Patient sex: F
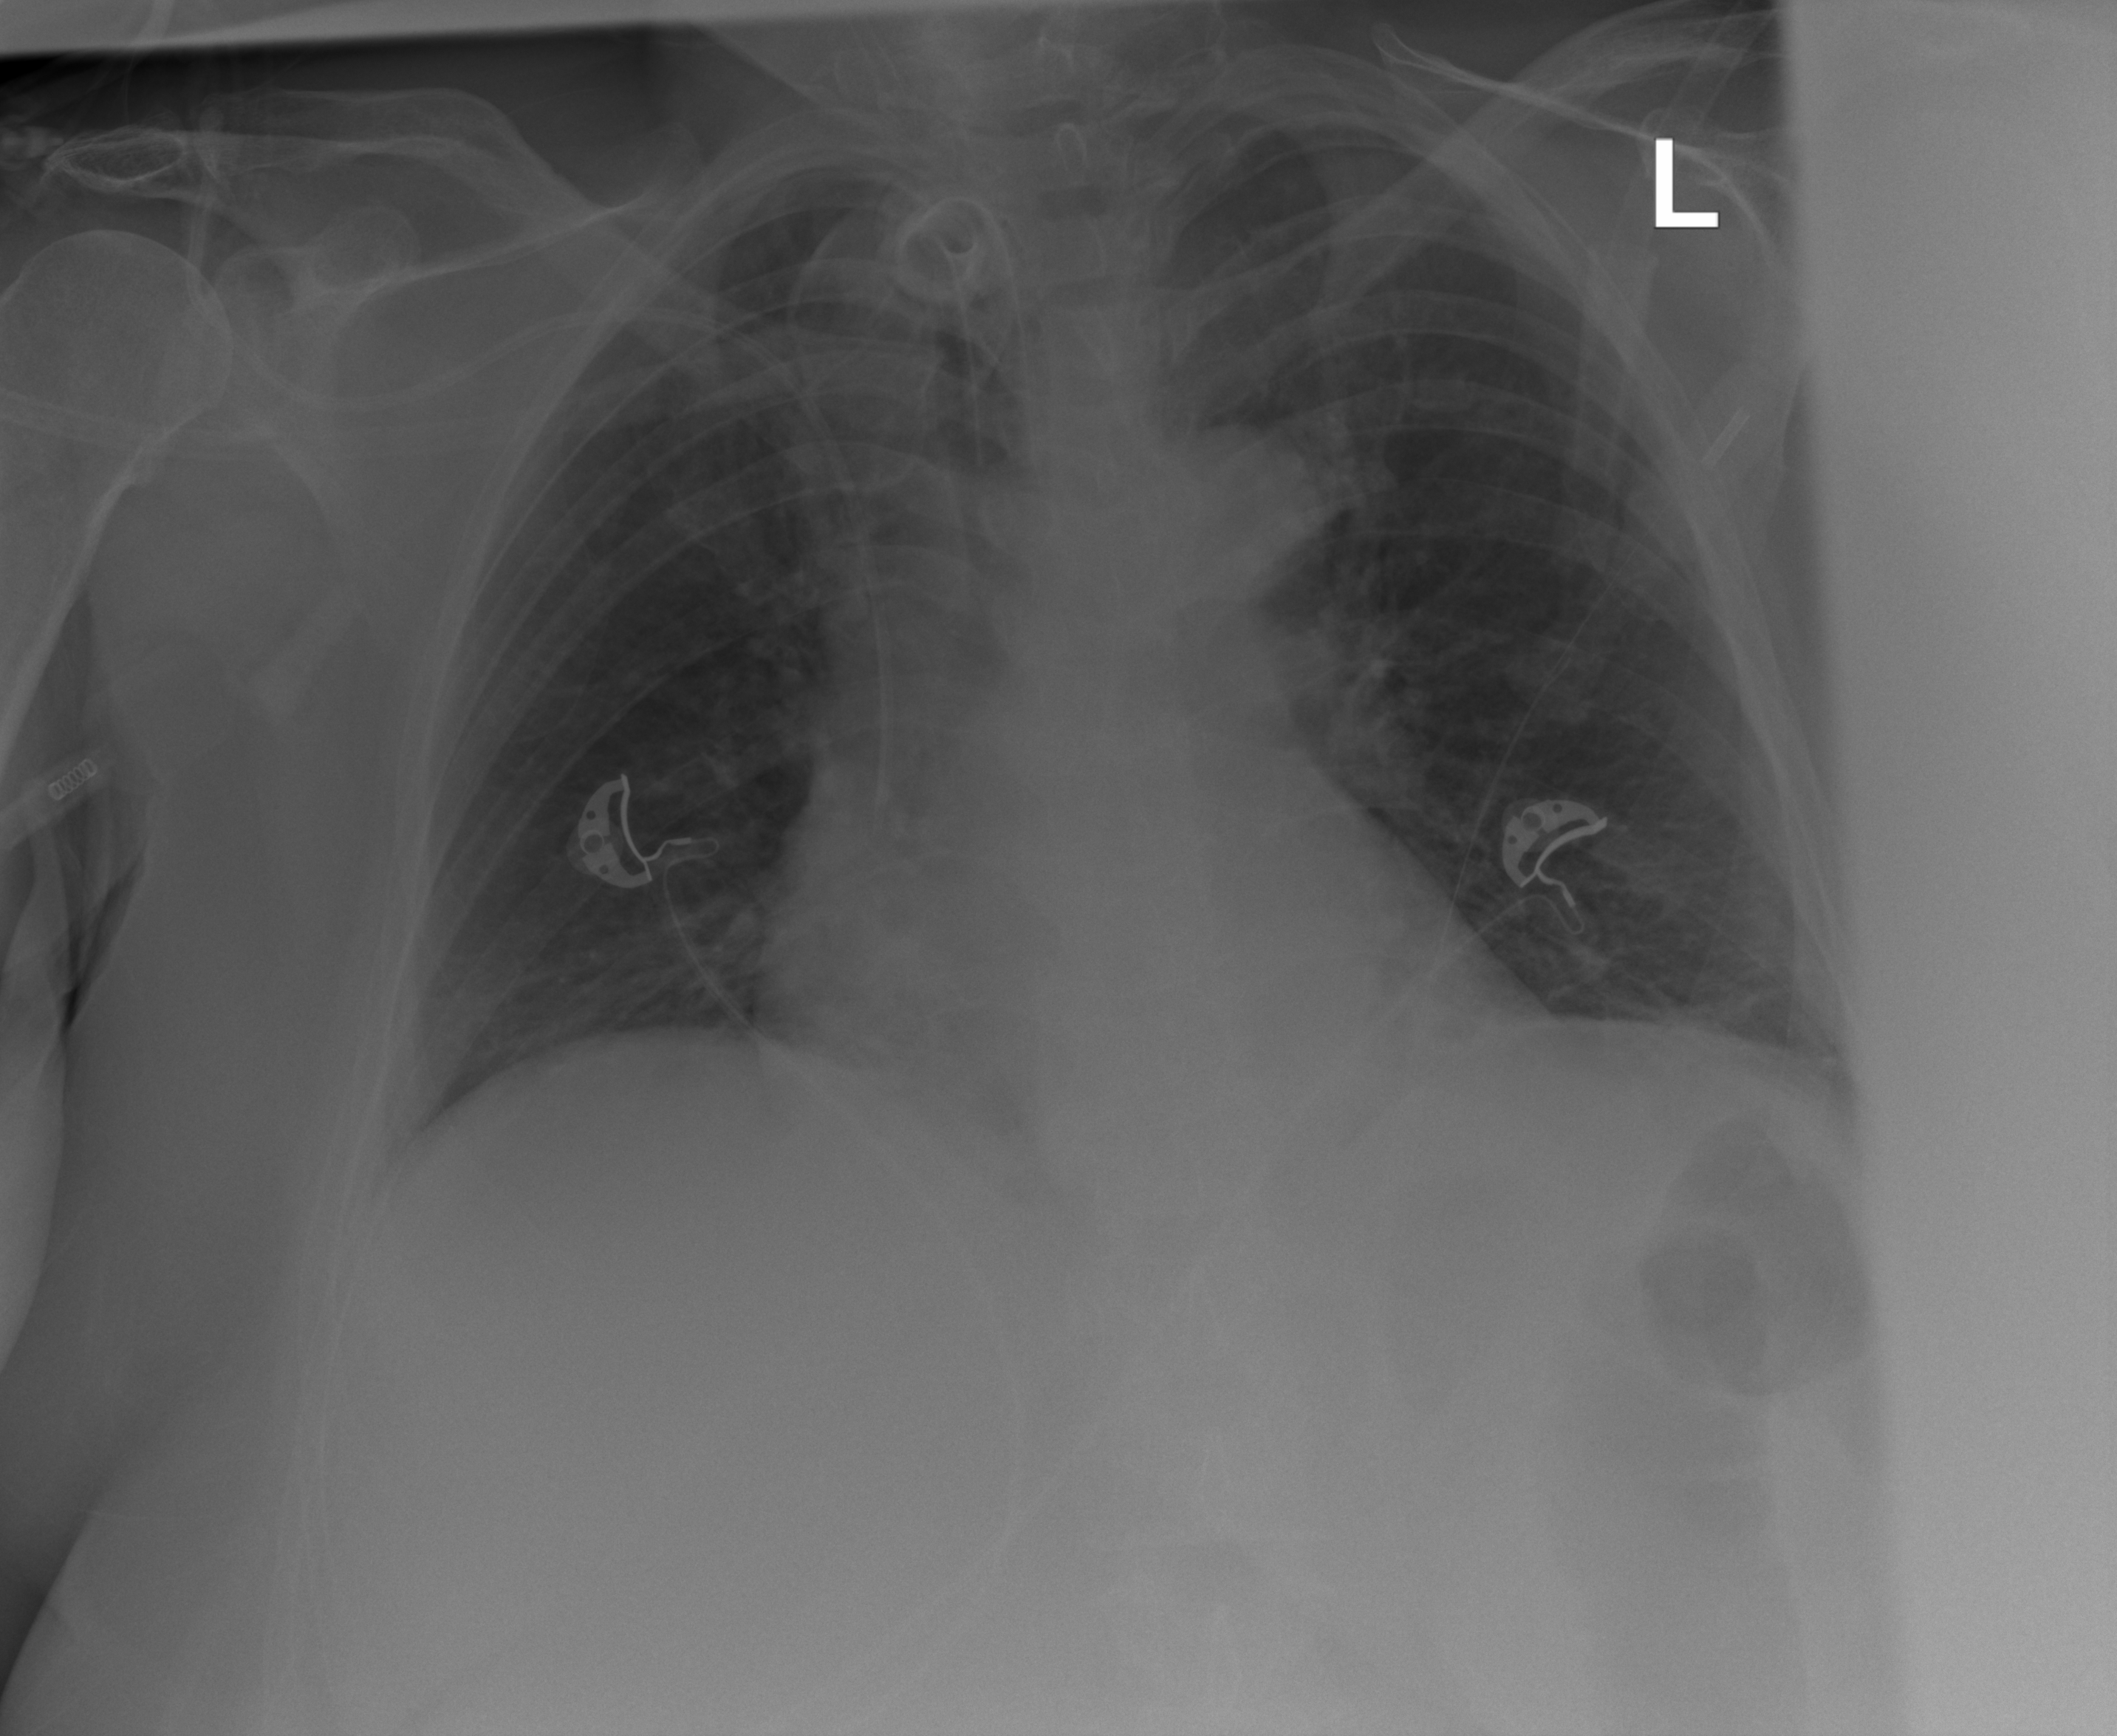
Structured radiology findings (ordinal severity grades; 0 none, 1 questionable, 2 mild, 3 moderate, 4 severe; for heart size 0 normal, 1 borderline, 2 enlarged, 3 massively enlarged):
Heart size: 0
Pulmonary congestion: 0
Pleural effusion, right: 0
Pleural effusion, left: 0
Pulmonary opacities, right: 0
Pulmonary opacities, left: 0
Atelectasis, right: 0
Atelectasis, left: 2